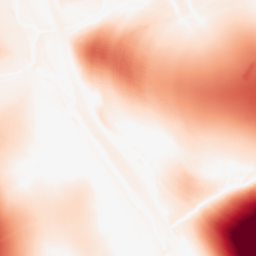
Category: morphological
Decomposition family: tophat
Decomposition parameters: size: 100
mode: white
Upsampling method: sinc_blackman
Upsampling parameters: scale: 2
kernel_size: 16
Upsampling scale: 2